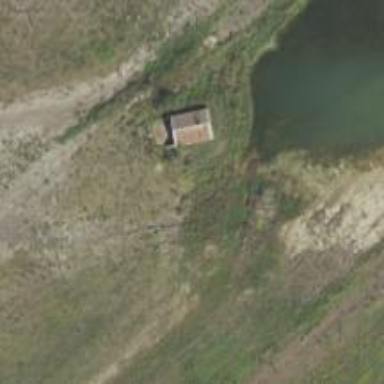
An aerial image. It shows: Military bunker for protection and defense.